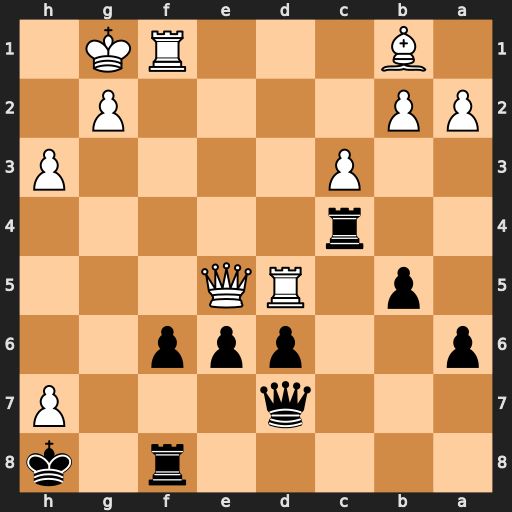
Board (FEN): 5r1k/3q3P/p2ppp2/1p1RQ3/2r5/2P4P/PP4P1/1B3RK1
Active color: b
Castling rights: -
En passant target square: -
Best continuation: Qa7+ Kh1 dxe5